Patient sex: M
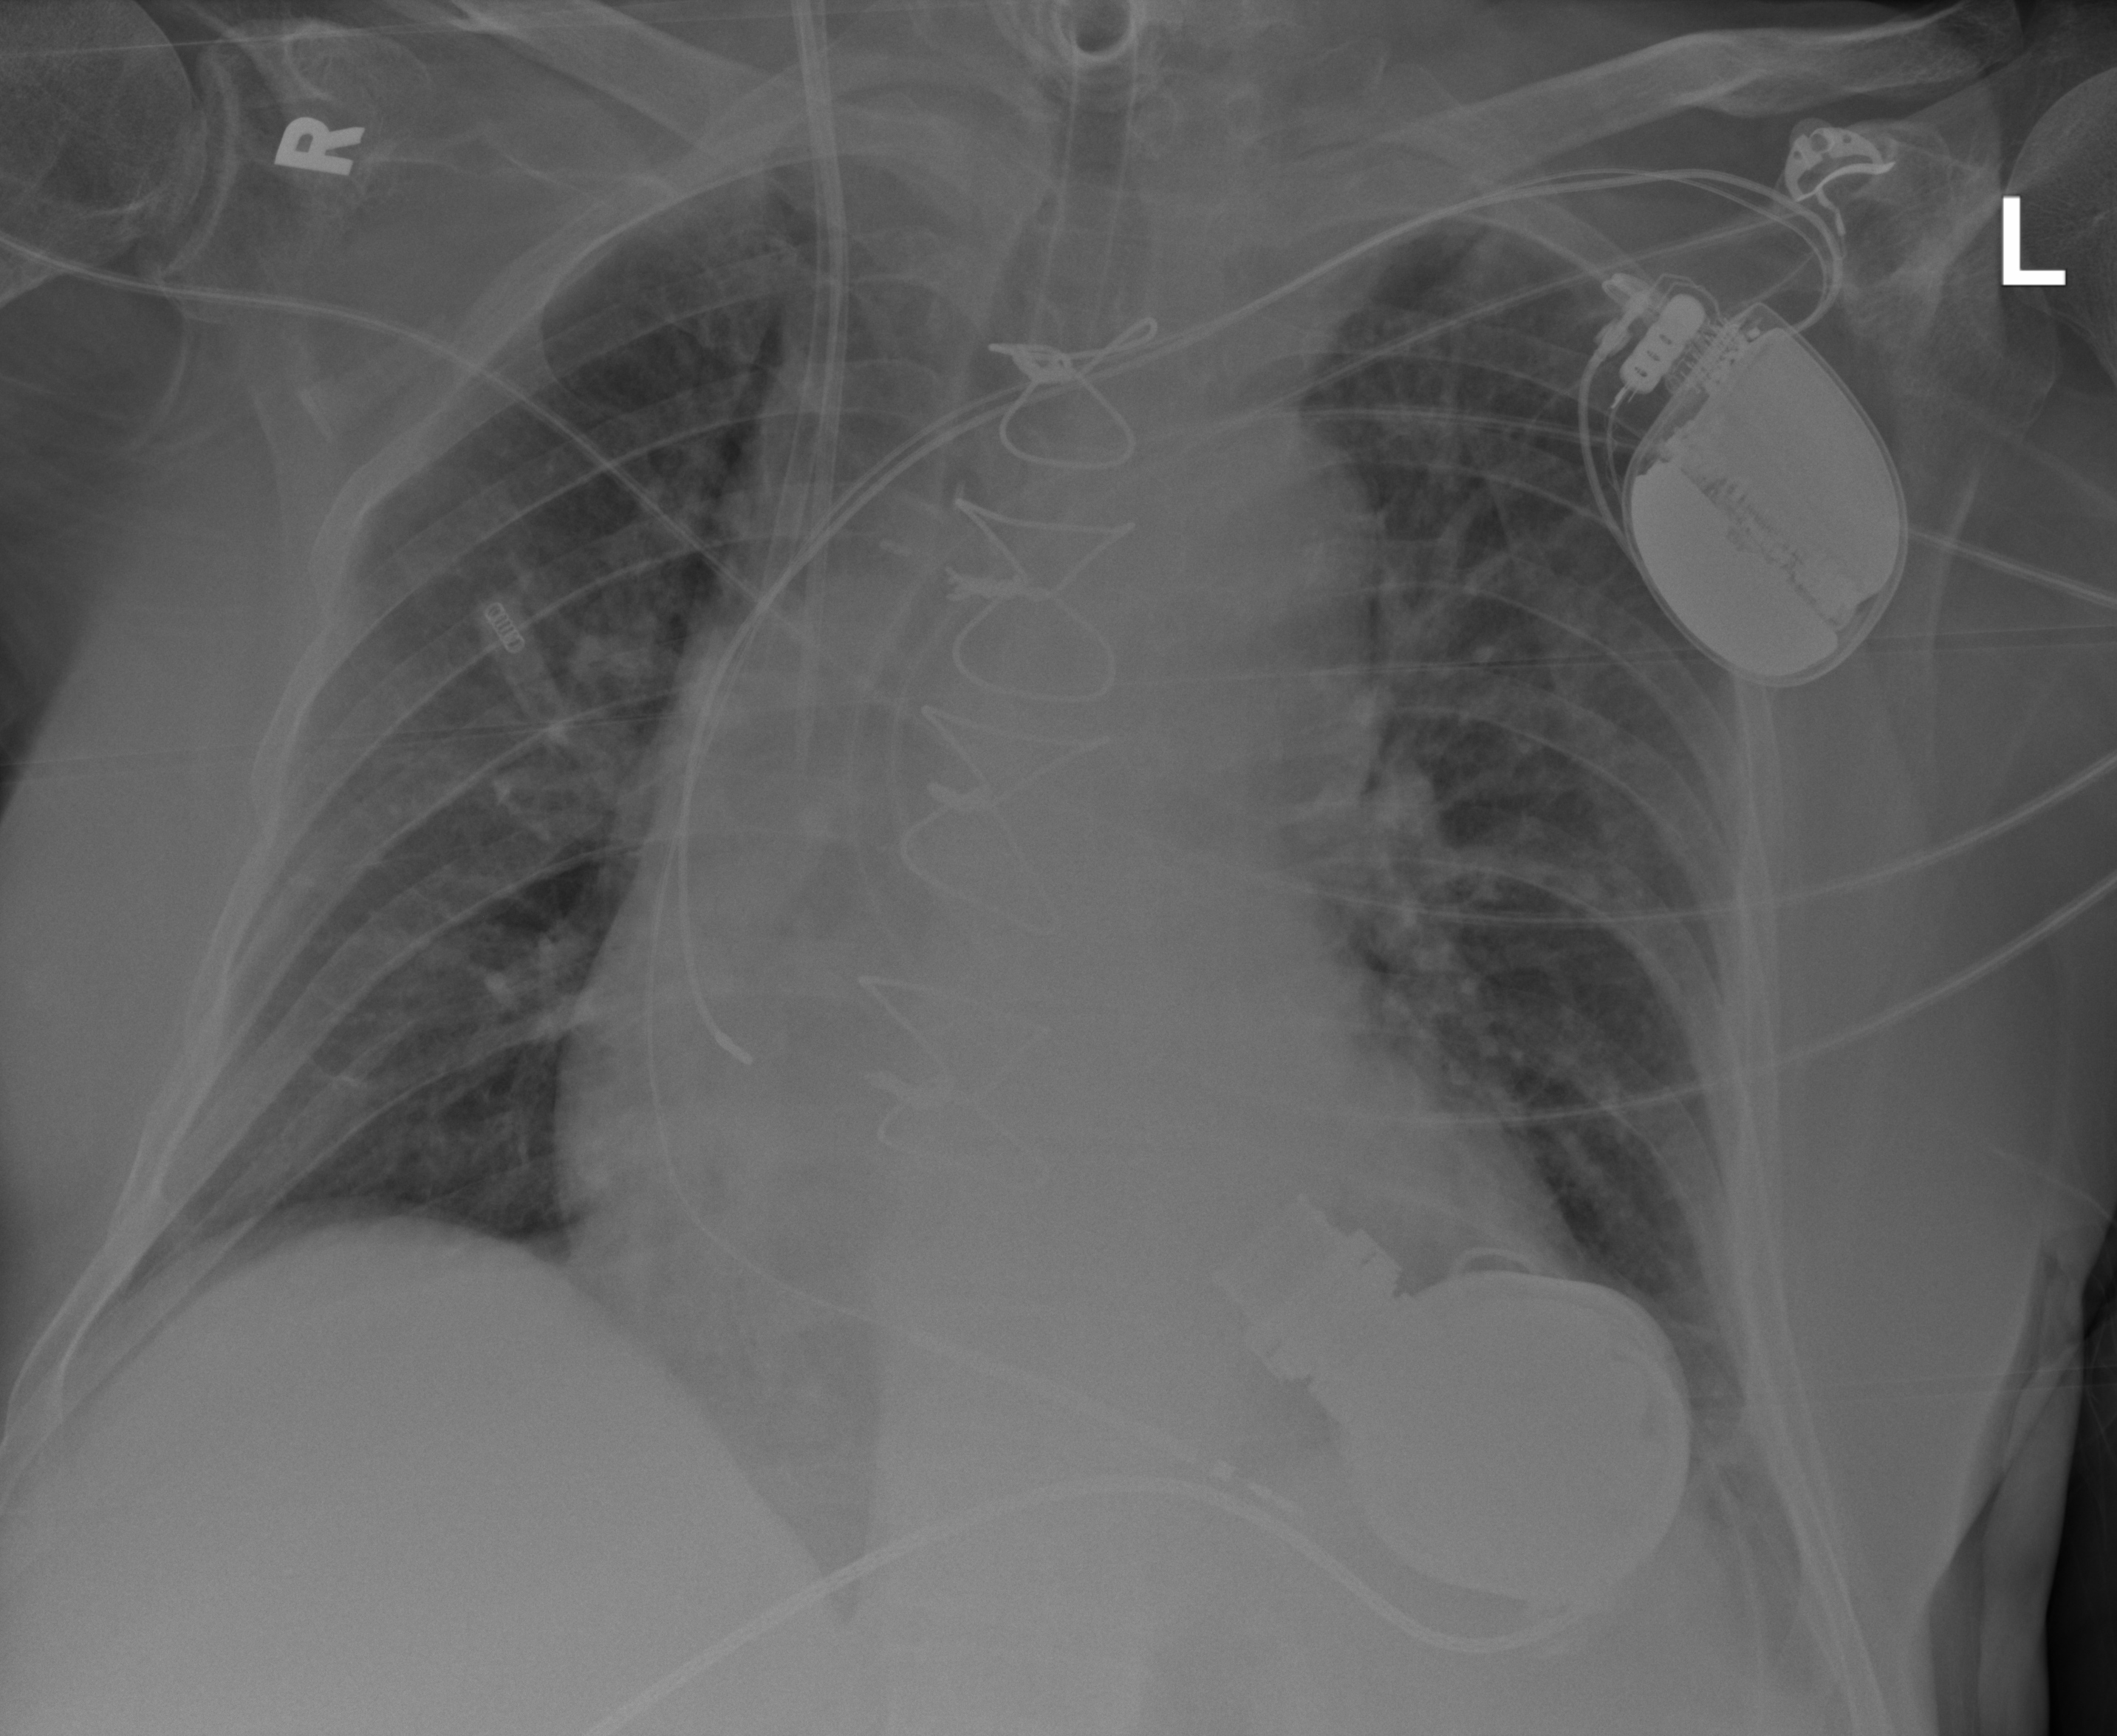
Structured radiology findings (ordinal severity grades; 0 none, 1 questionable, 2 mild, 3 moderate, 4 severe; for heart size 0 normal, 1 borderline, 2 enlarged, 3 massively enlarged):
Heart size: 2
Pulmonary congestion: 2
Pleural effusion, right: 0
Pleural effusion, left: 2
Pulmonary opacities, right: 0
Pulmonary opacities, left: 0
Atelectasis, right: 0
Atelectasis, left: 2